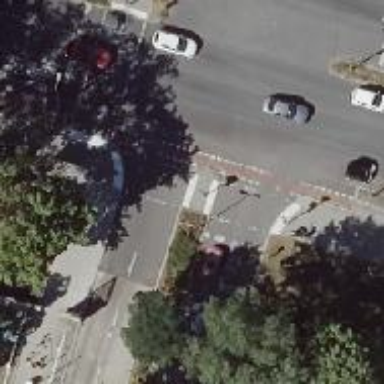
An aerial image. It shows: Crossing with traffic signals.